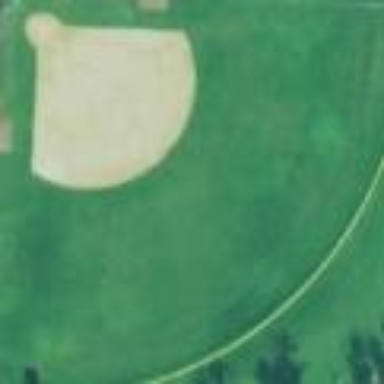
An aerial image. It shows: Baseball pitch for leisure land.